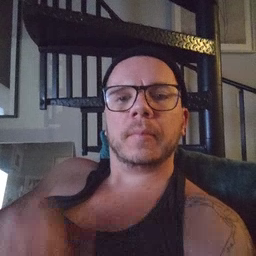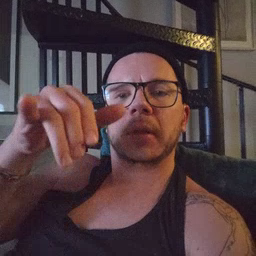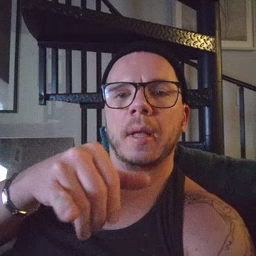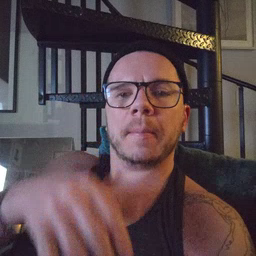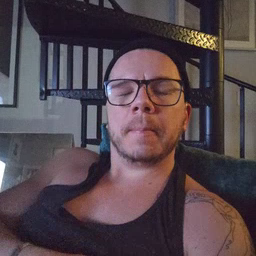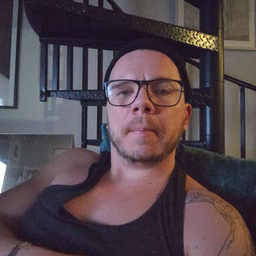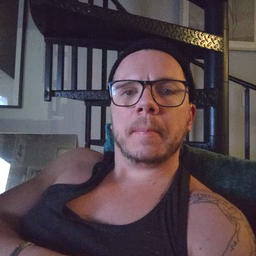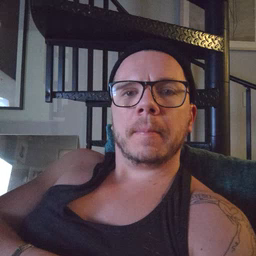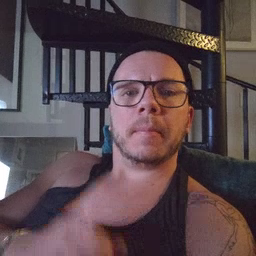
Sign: stay